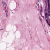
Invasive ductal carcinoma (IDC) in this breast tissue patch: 0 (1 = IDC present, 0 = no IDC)